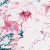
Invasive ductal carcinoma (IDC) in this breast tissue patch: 0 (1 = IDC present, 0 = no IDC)